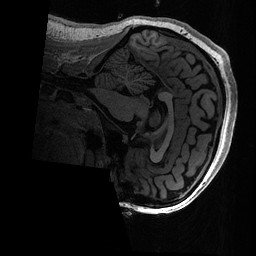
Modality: T1w
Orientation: sagittal
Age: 19
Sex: female
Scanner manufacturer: ge
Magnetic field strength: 3 T
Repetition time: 0.006952 s
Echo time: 0.00292 s